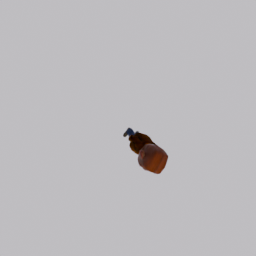
Label: people